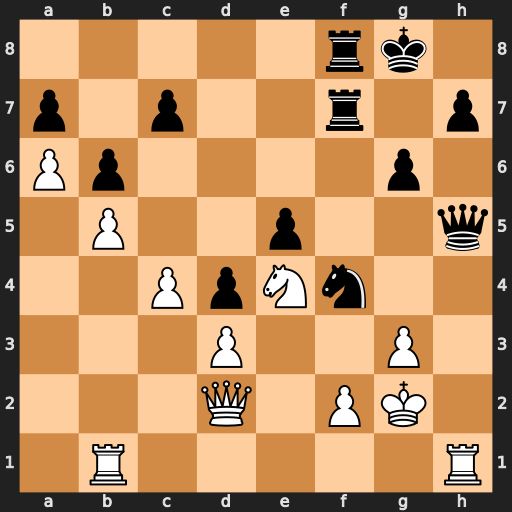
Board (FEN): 5rk1/p1p2r1p/Pp4p1/1P2p2q/2PpNn2/3P2P1/3Q1PK1/1R5R
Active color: w
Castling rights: -
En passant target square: -
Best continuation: gxf4 Qg4+ Kf1